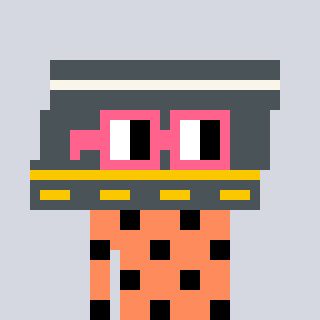
a pixel art character with square pink glasses, a road-shaped head and a peachy-colored body on a cool background